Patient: sex M, age 64
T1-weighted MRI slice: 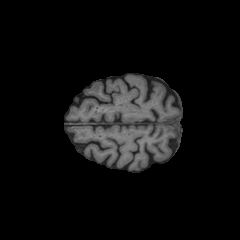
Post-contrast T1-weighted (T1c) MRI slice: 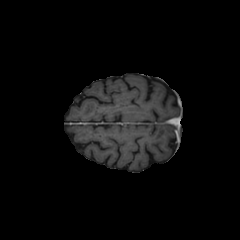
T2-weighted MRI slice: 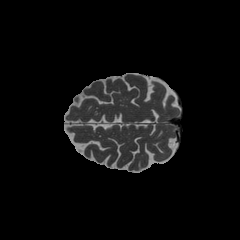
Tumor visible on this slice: no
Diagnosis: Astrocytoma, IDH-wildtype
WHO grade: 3